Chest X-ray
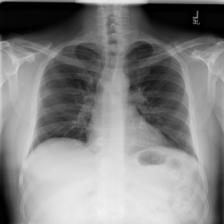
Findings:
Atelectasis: negative
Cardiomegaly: negative
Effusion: negative
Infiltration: negative
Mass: negative
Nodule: negative
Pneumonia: negative
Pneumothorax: negative
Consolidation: positive
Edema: negative
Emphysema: negative
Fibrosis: negative
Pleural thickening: negative
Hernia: negative